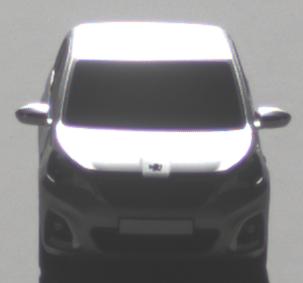
Make: Peugeot
Model: 108 1.0 VTi 68
Detailed model: 108
Model produced from: 2015/03
Model produced until: 2016/10
Doors: 3
Color: white
Road condition: dry road
Daytime: morning or afternoon
Contrast: high contrast